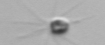
Label: Calciopappus